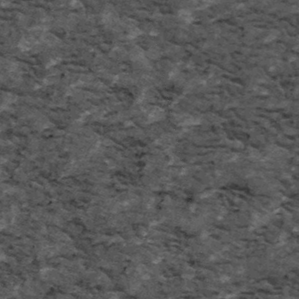
Label: frost